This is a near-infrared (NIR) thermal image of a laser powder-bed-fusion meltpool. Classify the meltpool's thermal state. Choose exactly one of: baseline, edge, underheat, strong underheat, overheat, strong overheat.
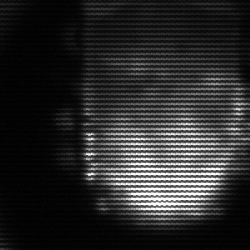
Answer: baseline